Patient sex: F
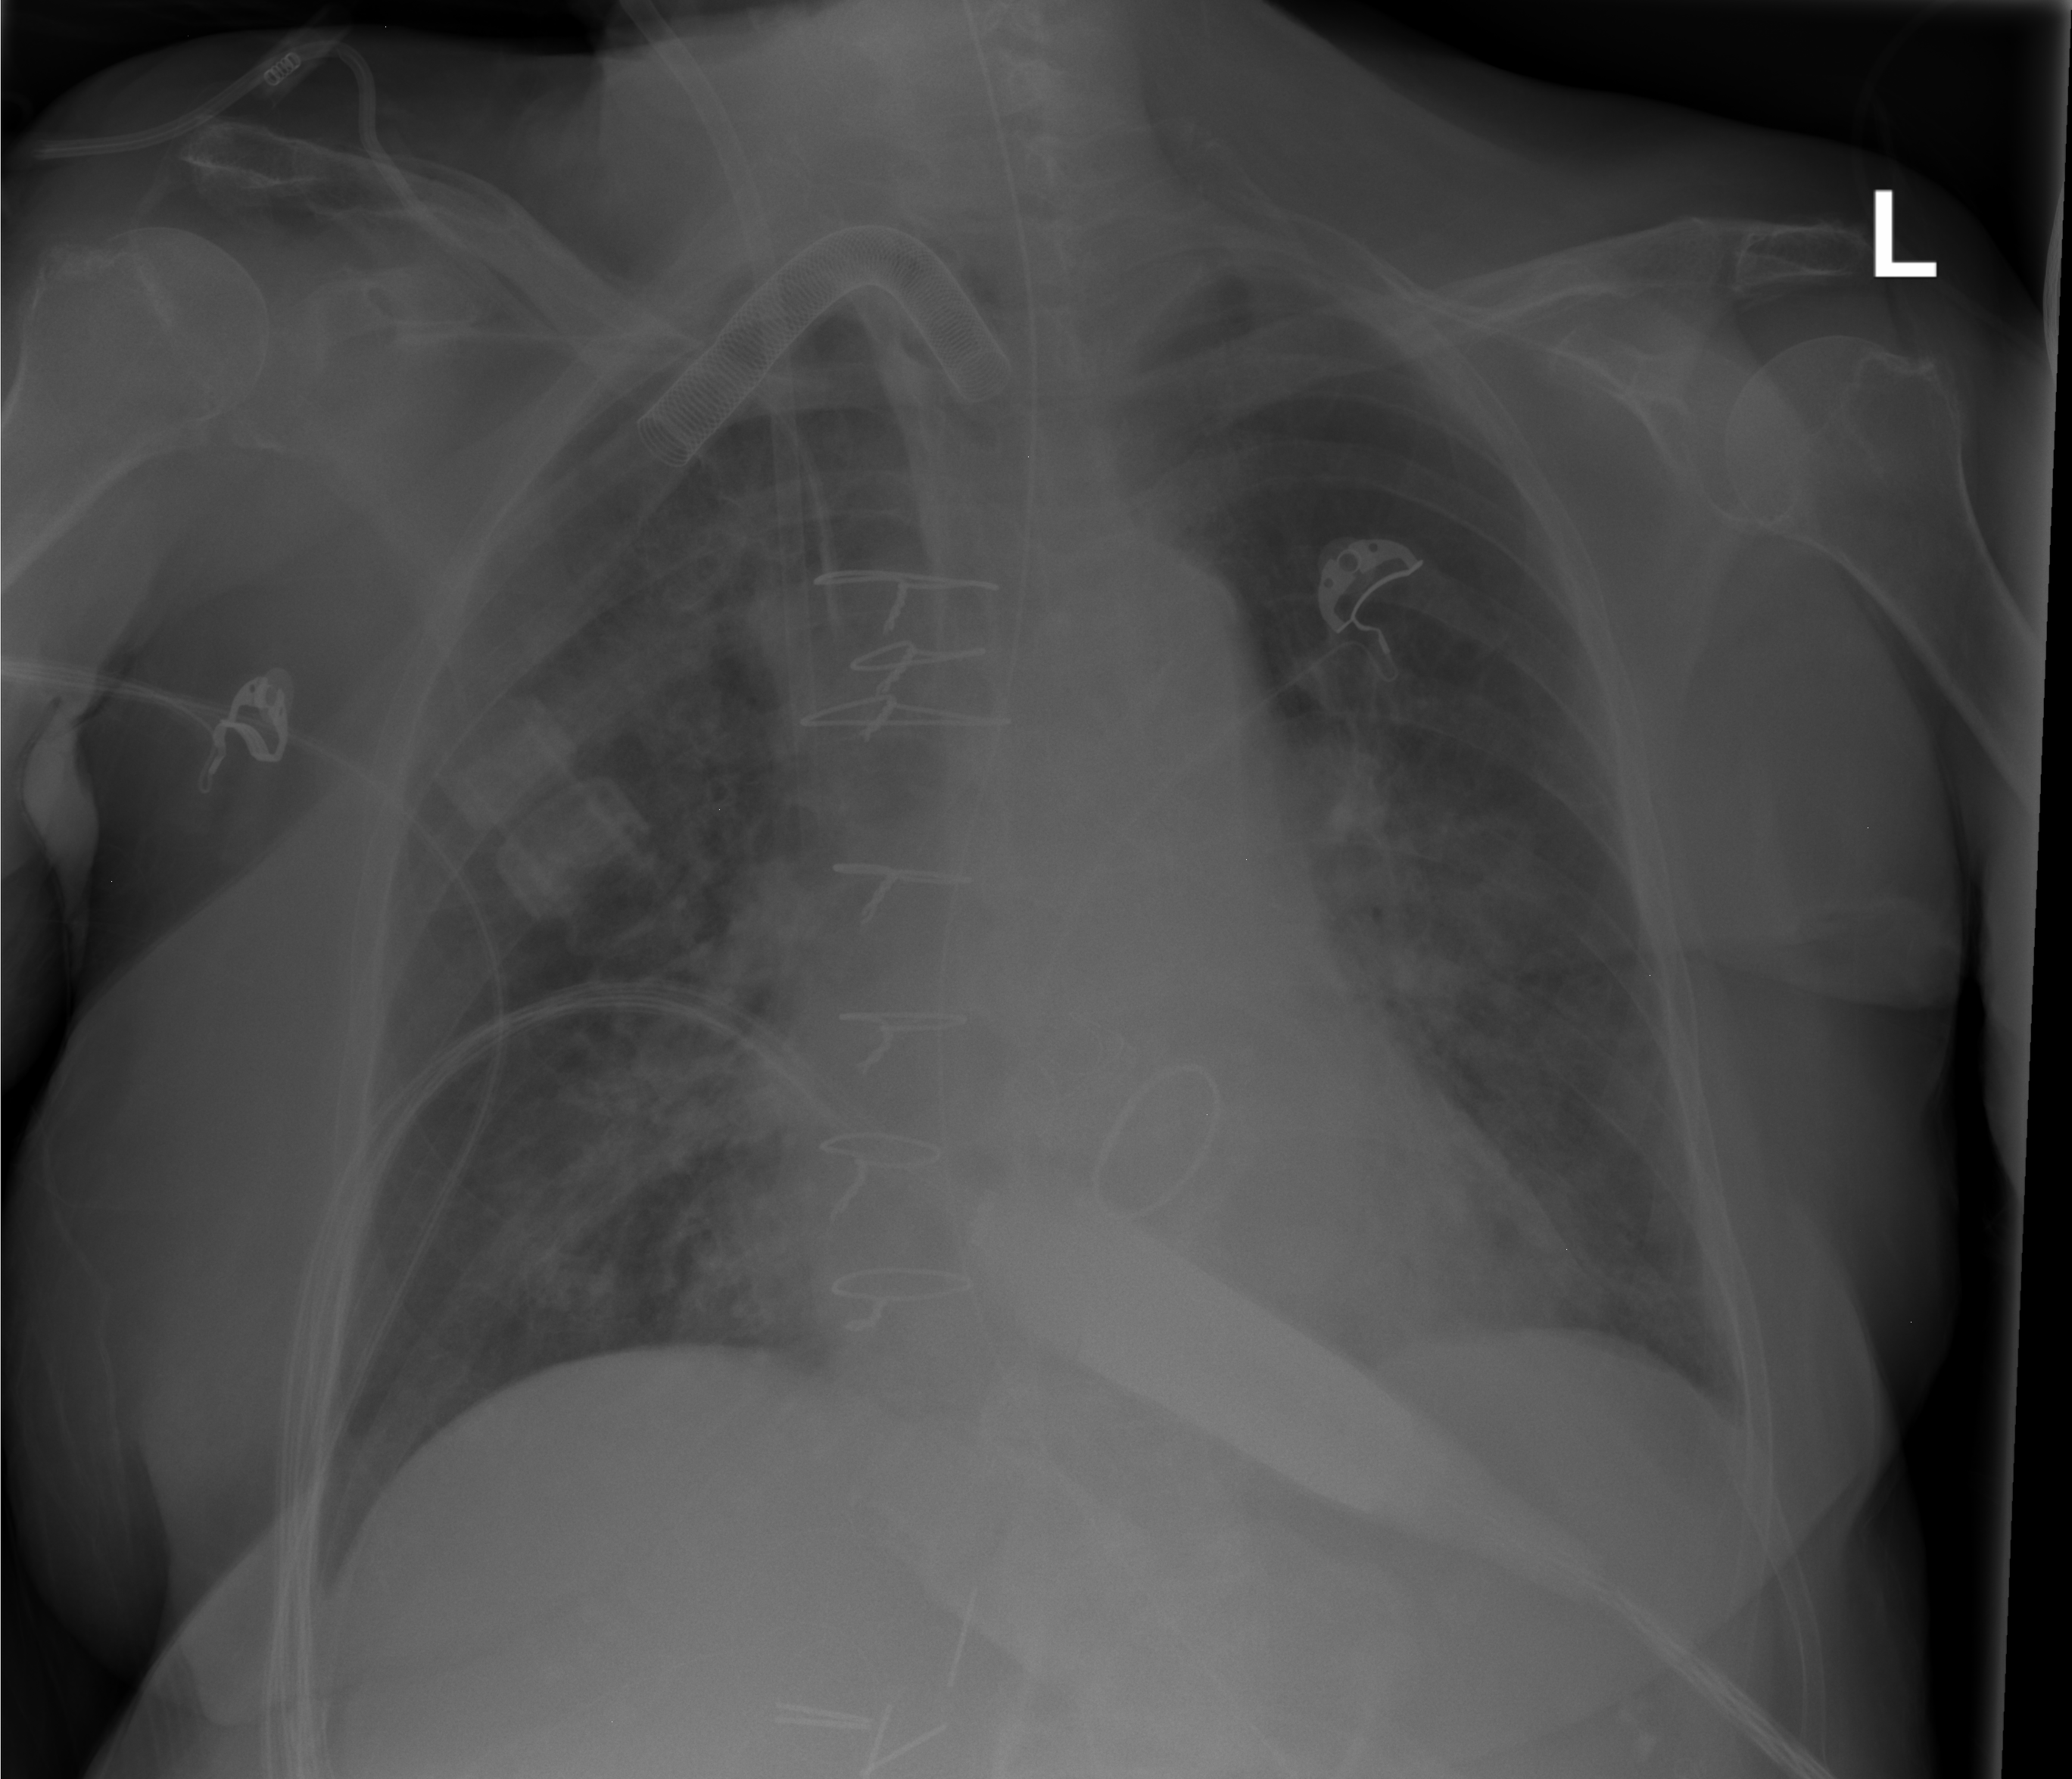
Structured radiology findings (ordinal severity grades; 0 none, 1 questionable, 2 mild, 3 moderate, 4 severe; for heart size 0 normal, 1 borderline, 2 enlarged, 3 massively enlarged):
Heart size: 2
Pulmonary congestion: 3
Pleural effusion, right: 0
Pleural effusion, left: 2
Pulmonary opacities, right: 2
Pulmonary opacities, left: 3
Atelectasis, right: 2
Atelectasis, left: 2